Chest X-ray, AP view. Patient: 44 years old, sex F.
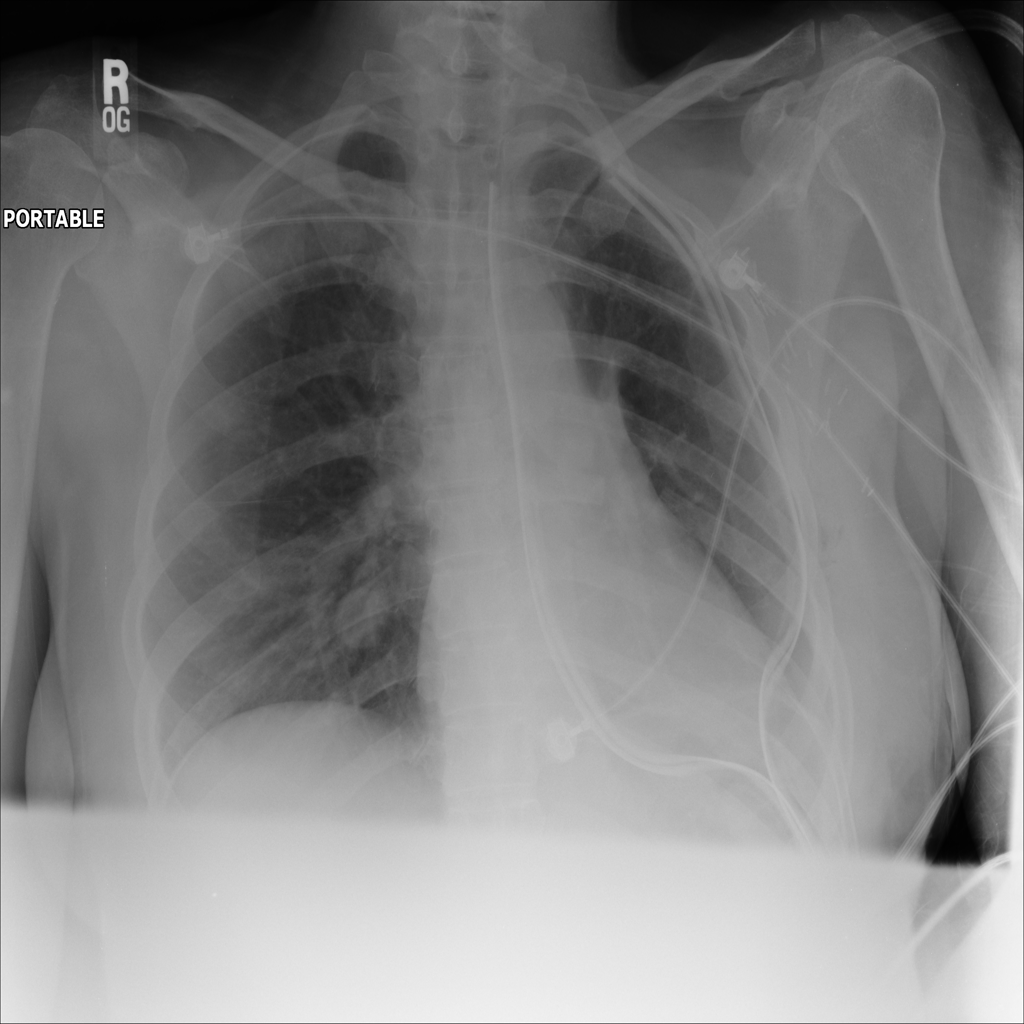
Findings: Emphysema